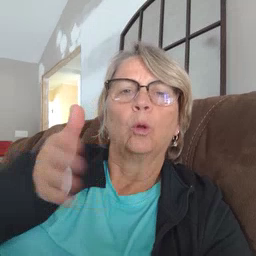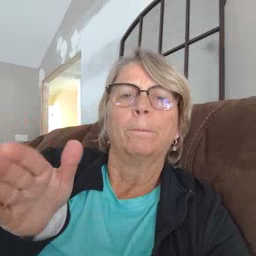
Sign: room